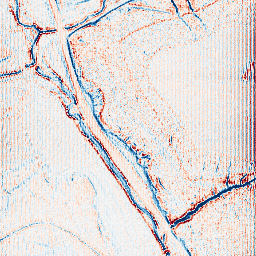
Category: edge_preserving
Decomposition family: anisotropic_diffusion
Decomposition parameters: iterations: 5
kappa: 100
gamma: 0.2
Upsampling method: fft_zeropad
Upsampling parameters: scale: 4
Upsampling scale: 4